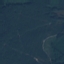
Land use / land cover: Forest